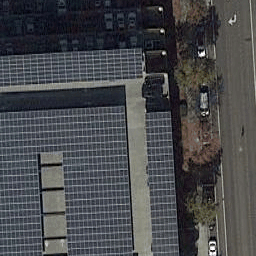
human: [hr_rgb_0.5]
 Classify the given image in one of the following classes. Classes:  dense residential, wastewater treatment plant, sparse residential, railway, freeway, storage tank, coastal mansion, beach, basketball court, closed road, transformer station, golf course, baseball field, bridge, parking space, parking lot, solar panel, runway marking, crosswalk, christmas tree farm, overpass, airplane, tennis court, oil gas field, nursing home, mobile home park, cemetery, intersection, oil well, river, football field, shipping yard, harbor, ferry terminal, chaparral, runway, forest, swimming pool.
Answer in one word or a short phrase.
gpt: solar panel